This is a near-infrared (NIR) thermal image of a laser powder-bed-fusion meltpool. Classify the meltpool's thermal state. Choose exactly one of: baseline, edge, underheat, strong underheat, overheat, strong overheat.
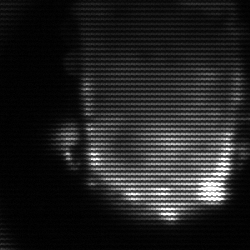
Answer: baseline